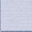
Piece: xx